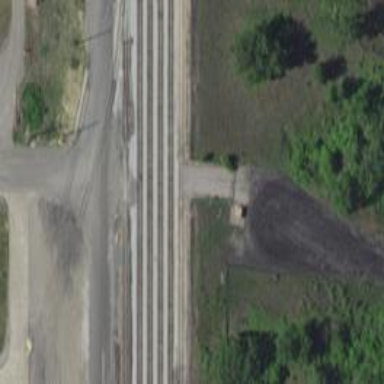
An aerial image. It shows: Abandoned railway spur.